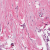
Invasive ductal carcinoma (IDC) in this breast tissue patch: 1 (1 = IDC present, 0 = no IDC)